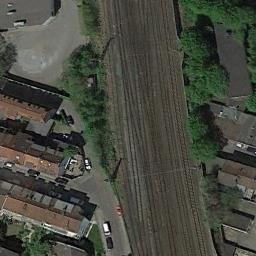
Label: railway